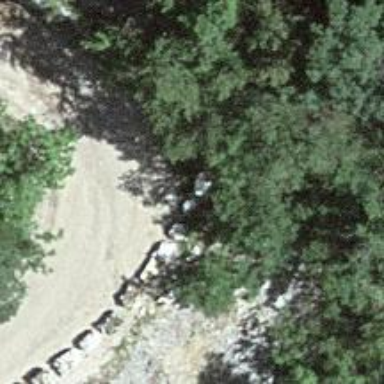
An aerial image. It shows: Gravel track.